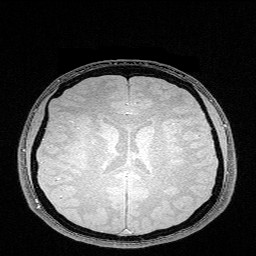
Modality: FLASH
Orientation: coronal
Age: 24
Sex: female